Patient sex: M
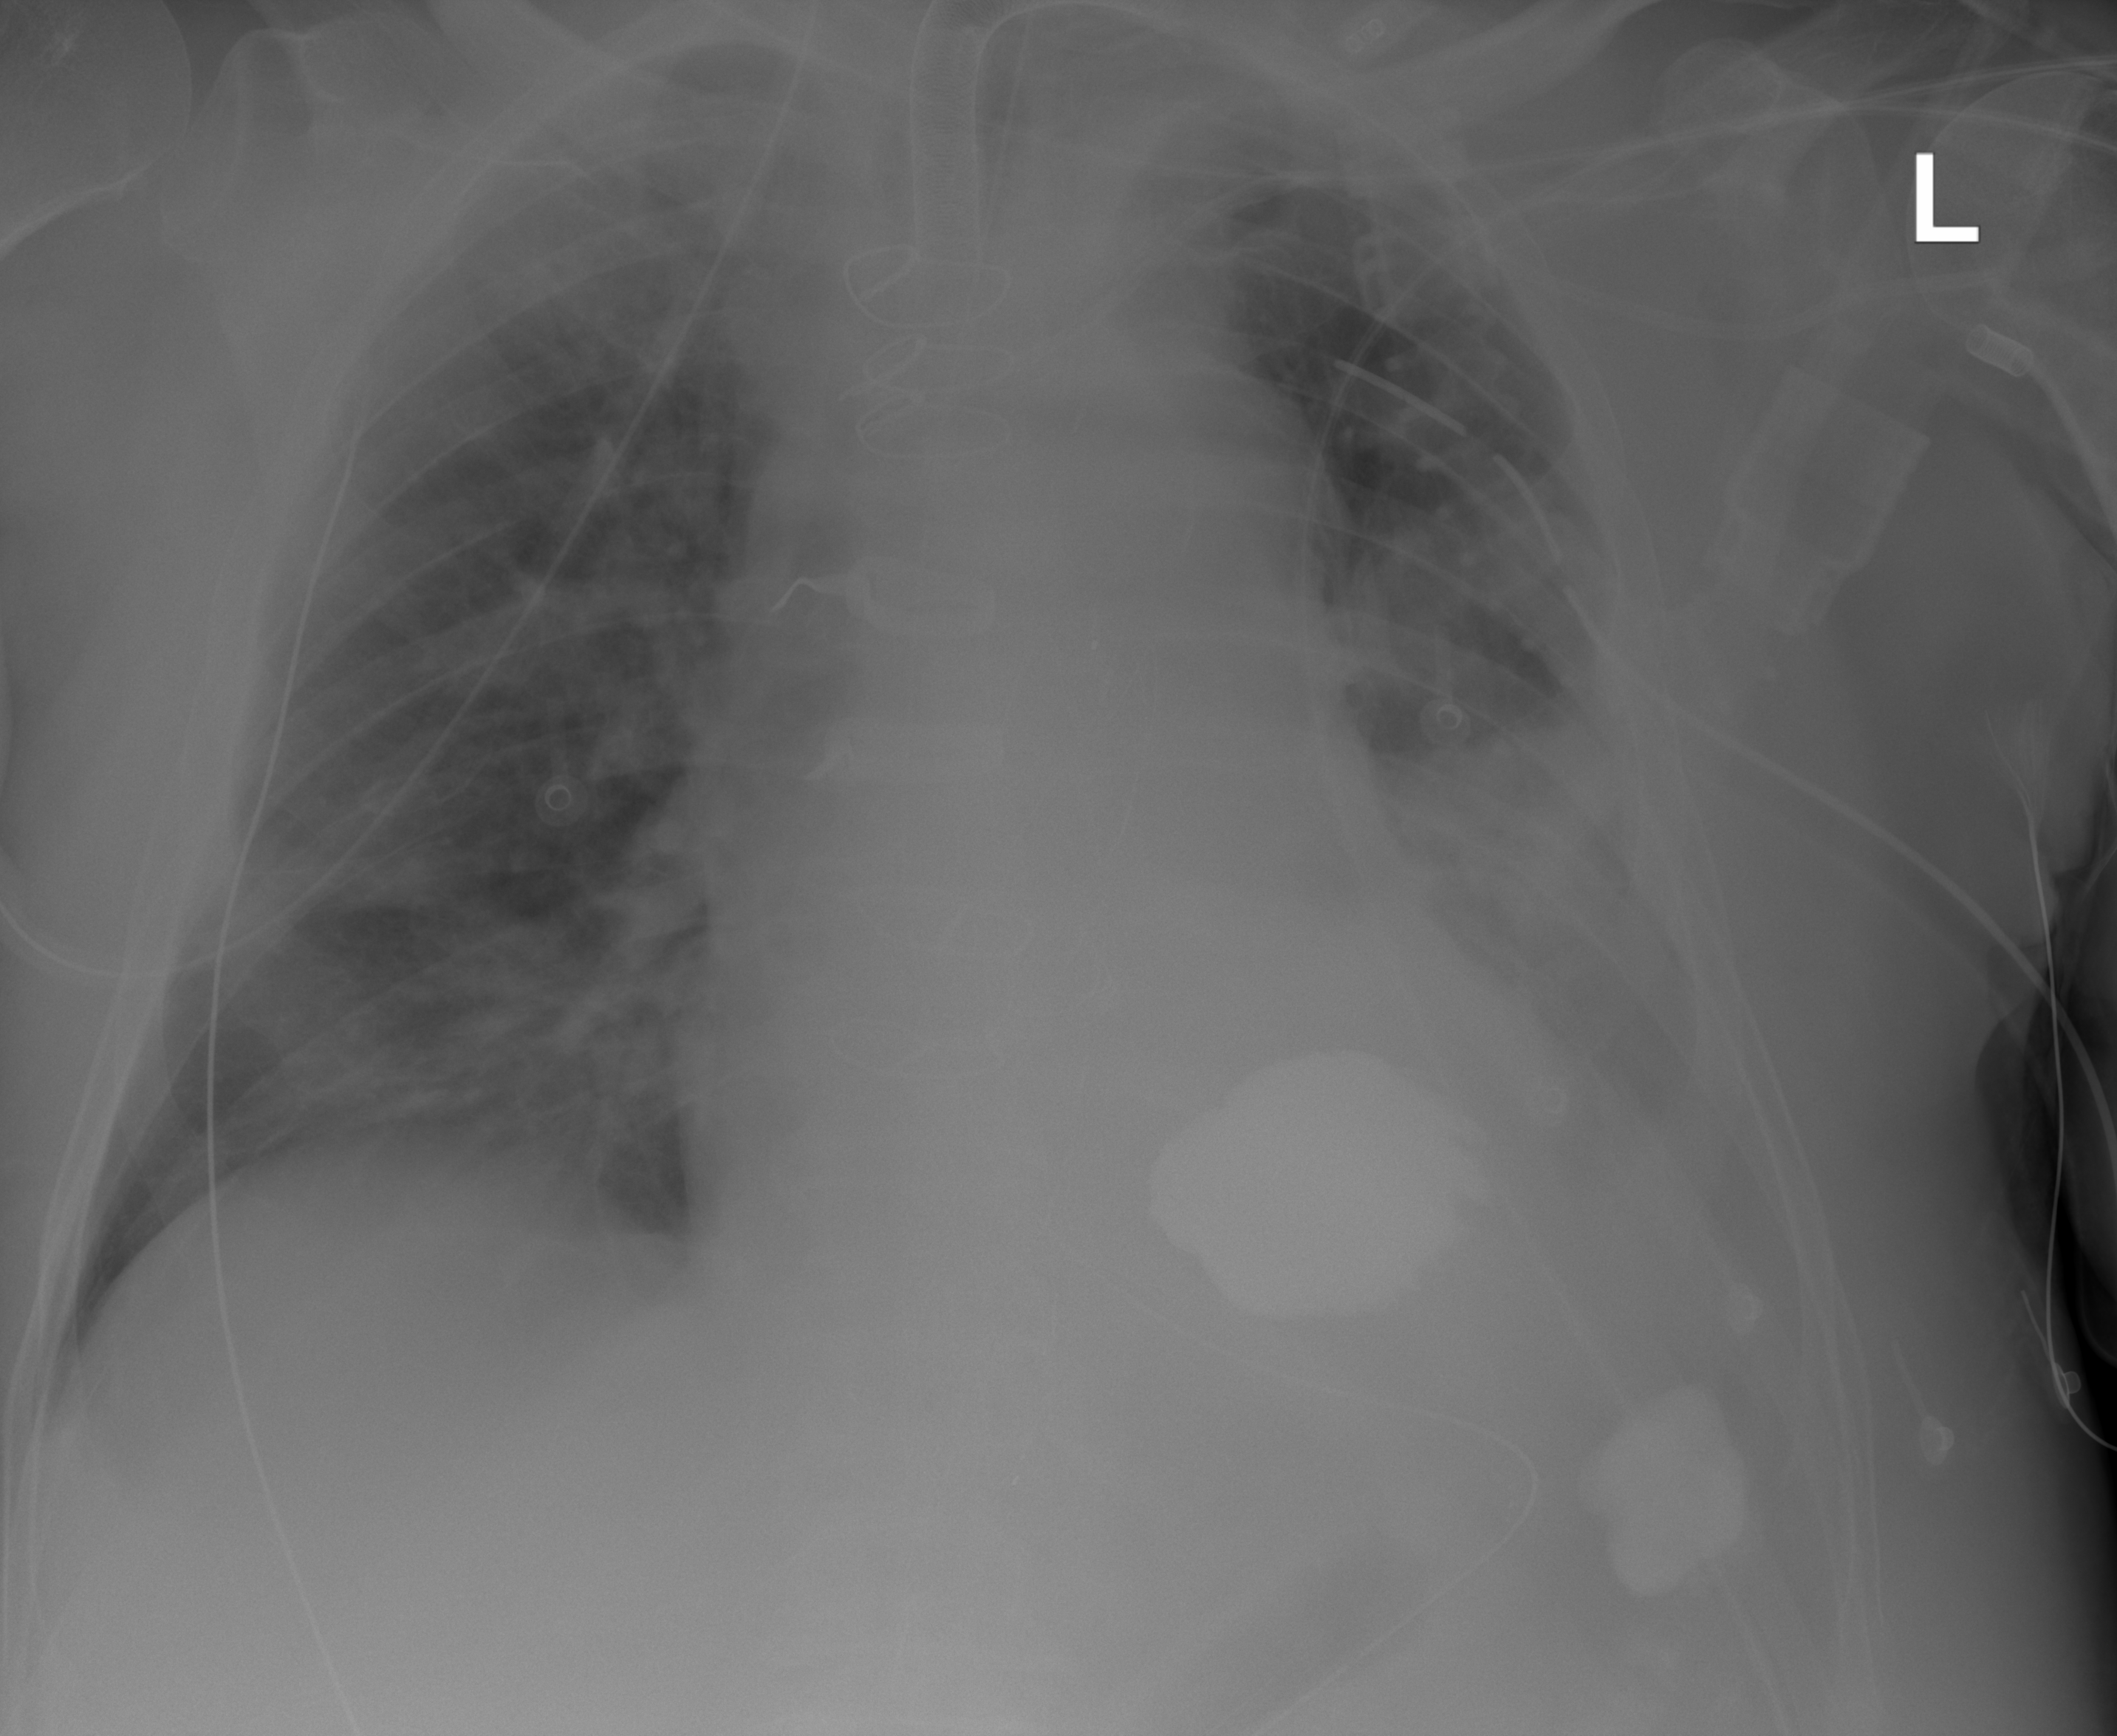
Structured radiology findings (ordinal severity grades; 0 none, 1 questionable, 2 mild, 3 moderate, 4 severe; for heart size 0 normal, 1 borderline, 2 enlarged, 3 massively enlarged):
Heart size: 2
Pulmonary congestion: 2
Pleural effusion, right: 2
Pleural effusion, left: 3
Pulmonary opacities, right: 0
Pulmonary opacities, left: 0
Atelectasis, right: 2
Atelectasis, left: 3